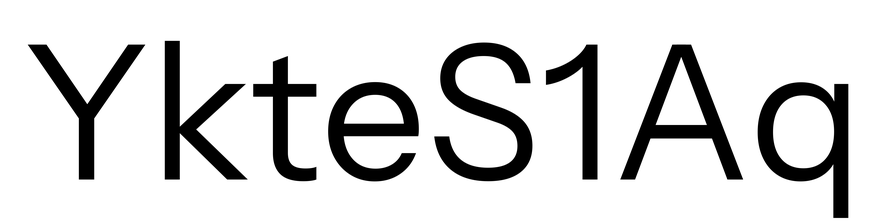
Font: InstrumentSans_Regular